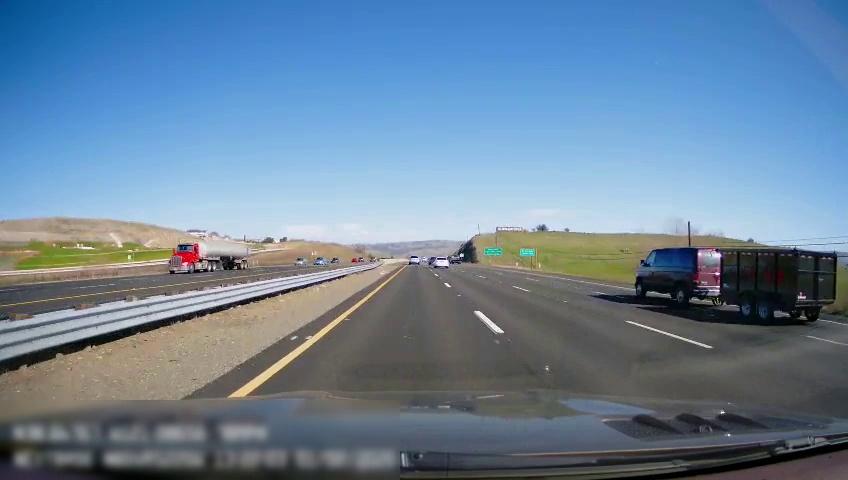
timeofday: Day
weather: Sunny
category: Drivable Space
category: Drivable Space
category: Vehicles | SUV
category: Vehicles | Other LV
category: Vehicles | Car
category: Vehicles | Car
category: Vehicles | Other LV
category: Vehicles | Van
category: Vehicles | Other LV
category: Lanes | Current Lane
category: Lanes | Current Lane
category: Lanes | Alternate Lane
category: Lanes | Alternate Lane
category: Lanes | Alternate Lane
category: Lanes | Opposite Lane
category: Lanes | Opposite Lane
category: Lanes | Opposite Lane
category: Traffic | Signs
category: Traffic | Signs